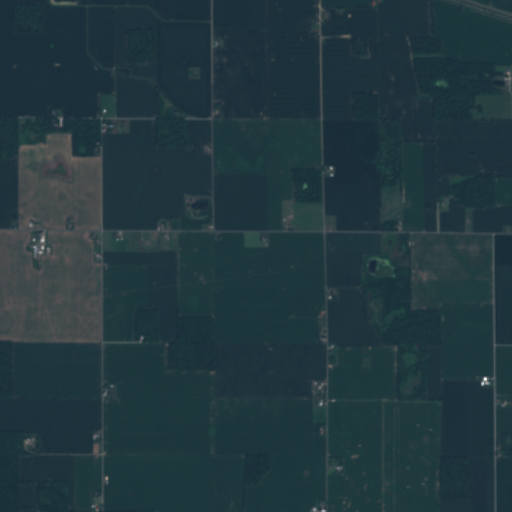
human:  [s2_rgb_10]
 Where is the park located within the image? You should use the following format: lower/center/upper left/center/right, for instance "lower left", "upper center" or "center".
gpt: There is no park in the image.